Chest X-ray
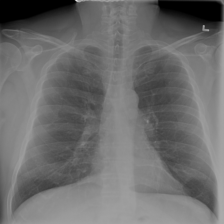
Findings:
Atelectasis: negative
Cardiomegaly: negative
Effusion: negative
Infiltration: negative
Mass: negative
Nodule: negative
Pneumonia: negative
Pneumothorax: negative
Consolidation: negative
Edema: negative
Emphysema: negative
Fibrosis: negative
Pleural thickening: negative
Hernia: negative